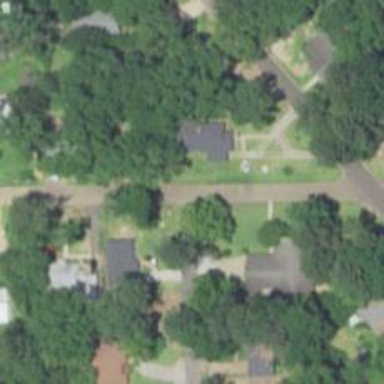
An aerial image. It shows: Residential road.